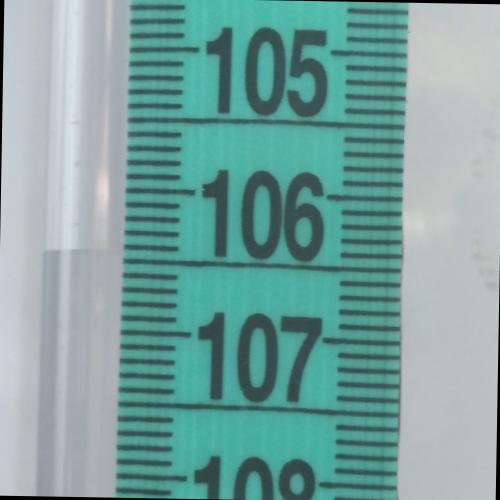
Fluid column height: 106.4 cm